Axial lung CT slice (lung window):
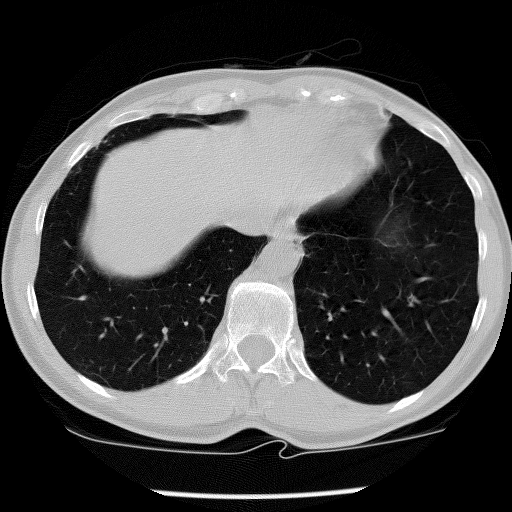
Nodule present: no